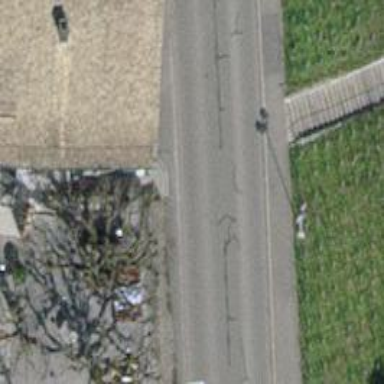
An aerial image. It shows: Asphalt steps along the road.